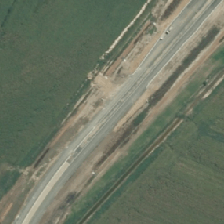
Land cover: shortrotation_cropland